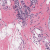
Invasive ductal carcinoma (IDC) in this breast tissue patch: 1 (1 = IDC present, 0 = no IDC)